Question: I have this problem on my blog. The menu-typo is integrated via '@font-faces' and dances around like the hollywood-sign. It has a 3degree-rotation and on win it works perfectly but on mac it has no correct base-line. Are there ways to fix this?
Here's a screenshot (Mac, Chrome):

The design is currently located at <URL>. By the way, in Windows the rotation works perfectly.
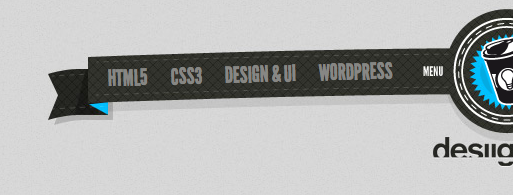
Answer: This has become a bit of a golden hammer lately, but forcing hardware acceleration on the layer ensures that the font is rendered correctly:
'''
nav#category-nav {
-webkit-transform-style: preserve-3d;
}
'''
This fixes your problem in Chrome 13 and Safari 5.1 - the browsers I could test.